Question: This seems so simple, but has turned out to be such a pain.
On Windows 7, I can paste the below into a command prompt and have it set 'ProgramFiles(x32)' to either '%programfiles%' or '%programfiles(x86)%' then echo what it was set to:
'''
%comspec% /c if exist "%programfiles%" (set "ProgramFiles(x32)=%programfiles%") else (set "%ProgramFiles(x32)=%programfiles(x86)%") && set Program && echo %programfiles(x32)% && pause
'''
However when putting this same command into a shortcut, I get this:

What is going on?
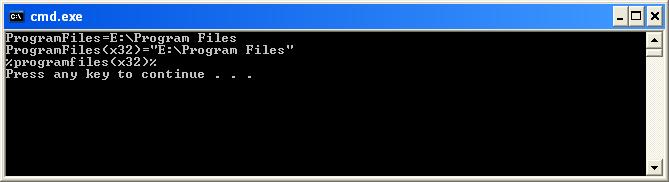
Answer: First I'll start from the perspective of running your code from the command prompt. You have 4 problems with your code in that context.
1) I don't think this makes much difference, but I believe you always want to execute the last 3 commands in your command line. But you used the conditional '&&' operator which only executes the following command if the preceding command was successful. I believe you want to use '&' instead.
2) You have a precedence problem. You want to execute an IF/ELSE statement, then when it has completed you want to execute 3 additional commands. But your 3 additional commands as written are considered to be part of the ELSE clause of the IF statement. You need an extra set of parentheses around the entire IF/ELSE statement.
'''
(if exist "%programfiles%" (set "ProgramFiles(x32)=%programfiles%") else (set "ProgramFiles(x32)=%programfiles(x86)%")) & ...
'''
3) You want everything after '%comspec% /c' to be part of the command line that is passed to CMD.EXE. But when you run your entire statement in a command line console the call to CMD.EXE ends at the first appearance of '&'. The remainder of the line is executed by the parent command window, not by your call to CMD.EXE. You need to either escape the '&' characters as '^&', or else quote the entire line that is to be passed.
4) %VAR% expansion occurs when a line is parsed, and the entire command line is parsed at one time before any of the commands are executed. So the value of %ProgramFiles(x32)% that you see is the value before any of the commands are executed. The value is normally not defined, and you are in a command line context, so the original string with the percents is printed. The fix is to either use 'CALL ECHO %^ProgramFiles(x32)%' or else enable delayed expansion with the '/V:ON' option and use 'ECHO !ProgramFiles(x32)!'. The caret is to ensure that the string is passed to CMD.EXE and not expanded in your parent command line (just in case ProgramFiles(x32) is already defined).
Each of the following should give the result you are looking for from a command prompt:
'''
%comspec% /v:on /c "(if exist "%programfiles%" (set "ProgramFiles(x32)=%programfiles%") else (set "%ProgramFiles(x32)=%programfiles(x86)%")) & set Program & echo !programfiles(x32)!& pause"
%comspec% /c "(if exist "%programfiles%" (set "ProgramFiles(x32)=%programfiles%") else (set "%ProgramFiles(x32)=%programfiles(x86)%")) & set Program & call echo %^programfiles(x32)%& pause"
%comspec% /v:on /c (if exist "%programfiles%" (set "ProgramFiles(x32)=%programfiles%") else (set "%ProgramFiles(x32)=%programfiles(x86)%")) ^& set Program ^& echo !programfiles(x32)!^& pause
%comspec% /c (if exist "%programfiles%" (set "ProgramFiles(x32)=%programfiles%") else (set "%ProgramFiles(x32)=%programfiles(x86)%")) ^& set Program ^& call echo %^programfiles(x32)%^& pause
'''
---
The situation is a bit different when executed from a shortcut. The shortcut does not have a parent command prompt, so the point 3) above does not apply. The '&' characters should not be escaped, though the entire command line may still be quoted.
Points 1, 2, and 4 are still valid for the shortcut.
So the following statements will all work as a shortcut:
'''
%comspec% /v:on /c "(if exist "%programfiles%" (set "ProgramFiles(x32)=%programfiles%") else (set "%ProgramFiles(x32)=%programfiles(x86)%")) & set Program & echo !programfiles(x32)!& pause"
%comspec% /c "(if exist "%programfiles%" (set "ProgramFiles(x32)=%programfiles%") else (set "%ProgramFiles(x32)=%programfiles(x86)%")) & set Program & call echo %^programfiles(x32)%& pause"
%comspec% /v:on /c (if exist "%programfiles%" (set "ProgramFiles(x32)=%programfiles%") else (set "%ProgramFiles(x32)=%programfiles(x86)%")) & set Program & echo !programfiles(x32)!& pause
%comspec% /c (if exist "%programfiles%" (set "ProgramFiles(x32)=%programfiles%") else (set "%ProgramFiles(x32)=%programfiles(x86)%")) & set Program & call echo %^programfiles(x32)%& pause
'''
---
Comparing the 2 sets of statements, only 2 of them are valid for both contexts. The following 2 statements will work both on the command line and in a shortcut:
'''
%comspec% /v:on /c "(if exist "%programfiles%" (set "ProgramFiles(x32)=%programfiles%") else (set "%ProgramFiles(x32)=%programfiles(x86)%")) & set Program & echo !programfiles(x32)!& pause"
%comspec% /c "(if exist "%programfiles%" (set "ProgramFiles(x32)=%programfiles%") else (set "%ProgramFiles(x32)=%programfiles(x86)%")) & set Program & call echo %^programfiles(x32)%& pause"
'''
Both statements above give the following result when issued from a Command Prompt or as a shortcut on my Vista machine:
'''
ProgramData=C:\ProgramData
ProgramFiles=C:\Program Files
ProgramFiles(x32)=C:\Program Files
ProgramFiles(x86)=C:\Program Files (x86)
C:\Program Files
Press any key to continue . . .
'''